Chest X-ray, AP view. Patient: 57 years old, sex M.
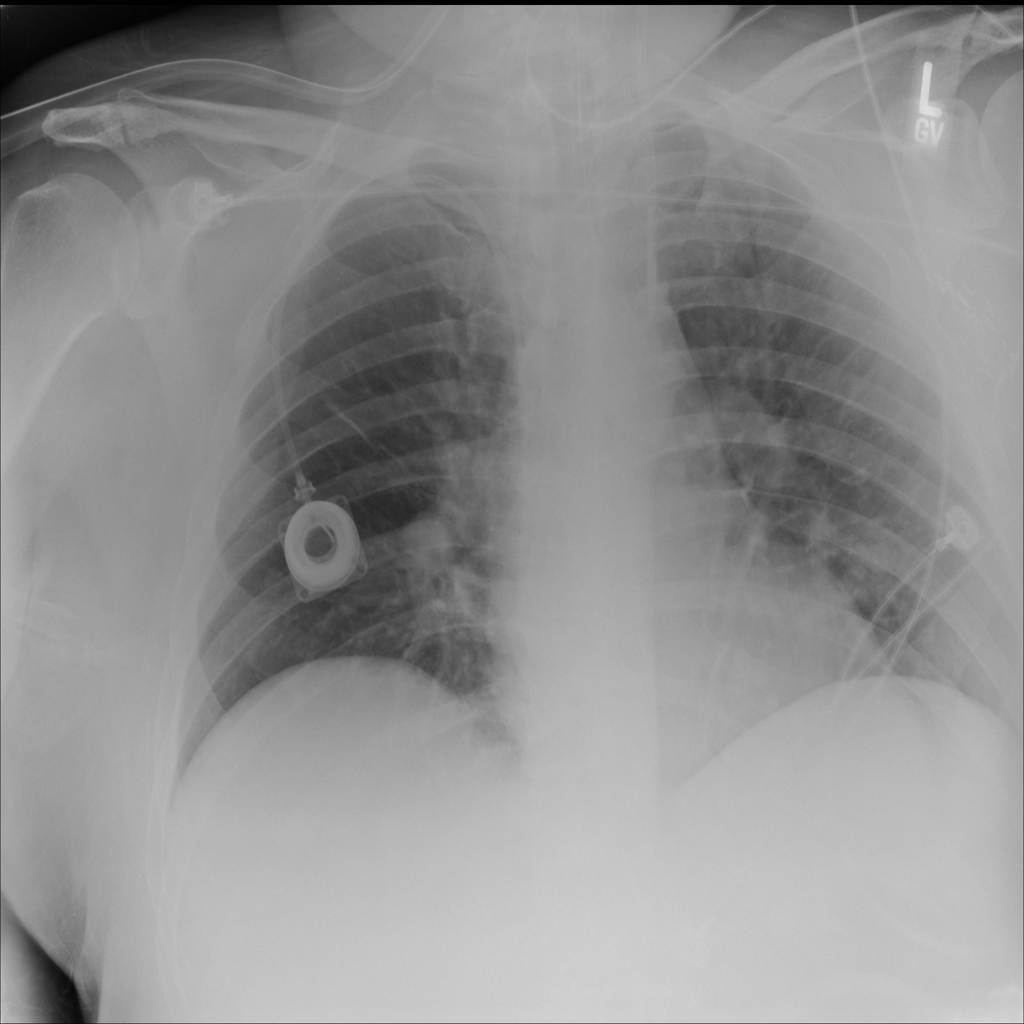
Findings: Atelectasis, Nodule